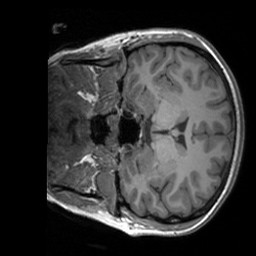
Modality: T1w
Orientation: coronal
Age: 29
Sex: female
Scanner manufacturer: siemens
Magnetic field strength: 3 T
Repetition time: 1.9 s
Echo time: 0.00252 s